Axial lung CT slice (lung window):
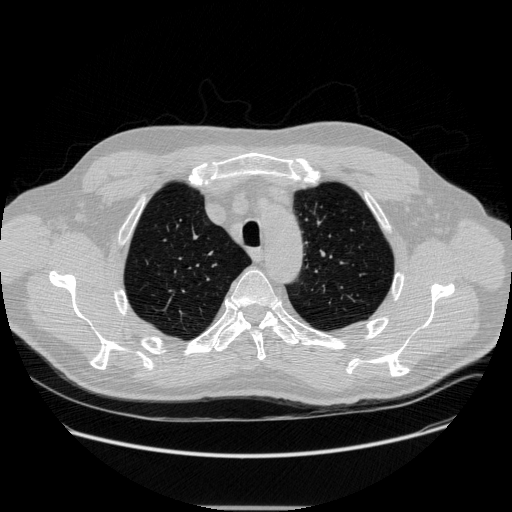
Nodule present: no